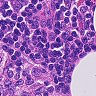
Metastatic tissue present: no